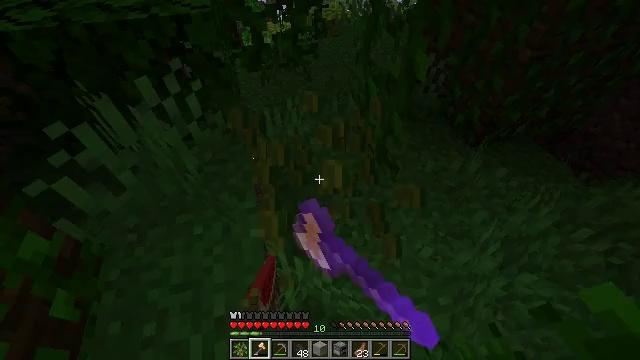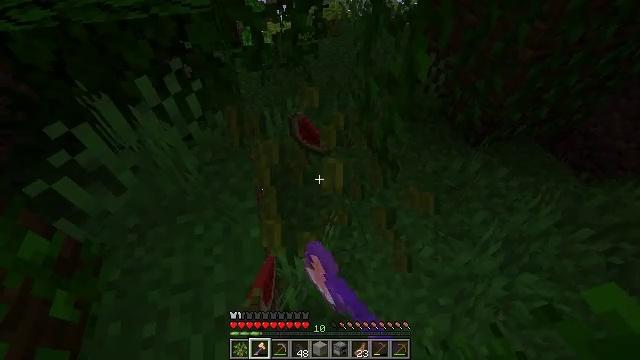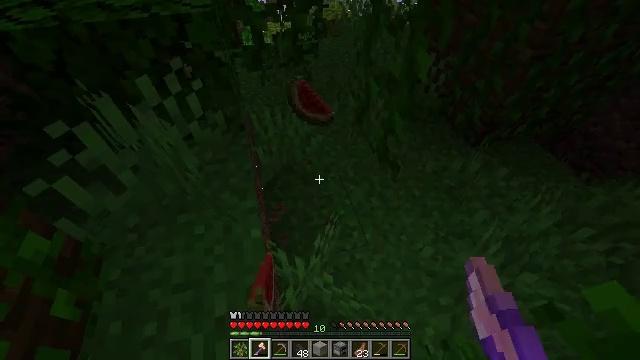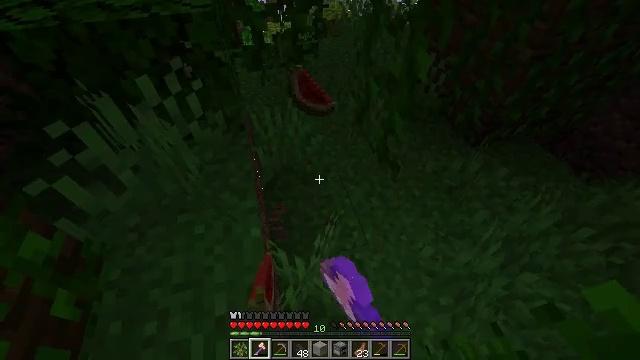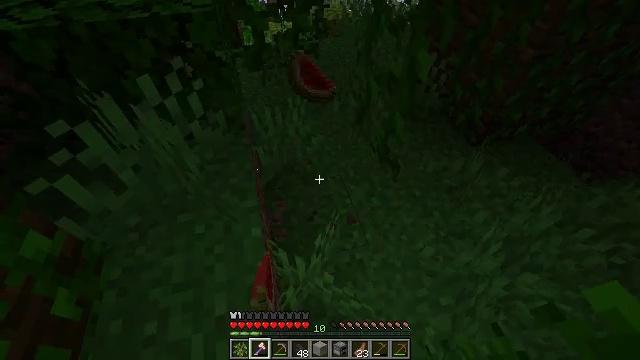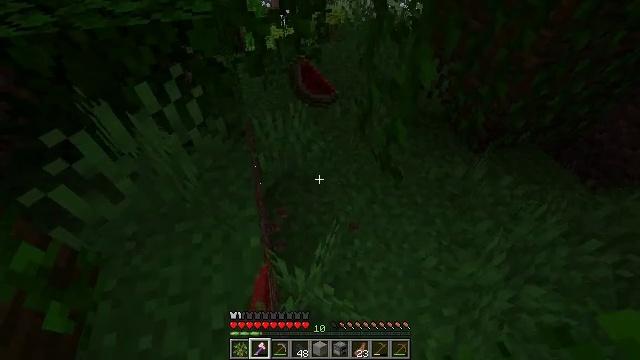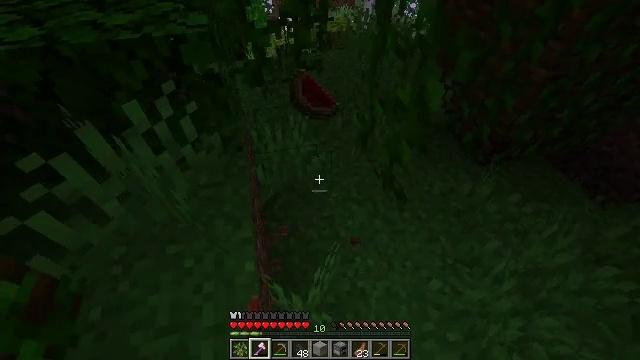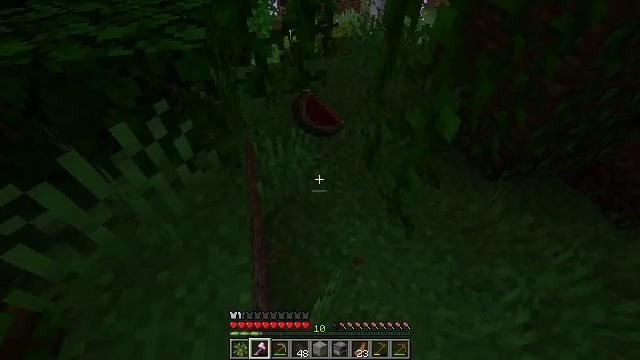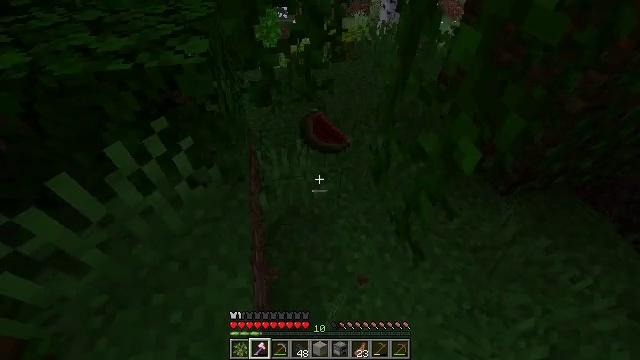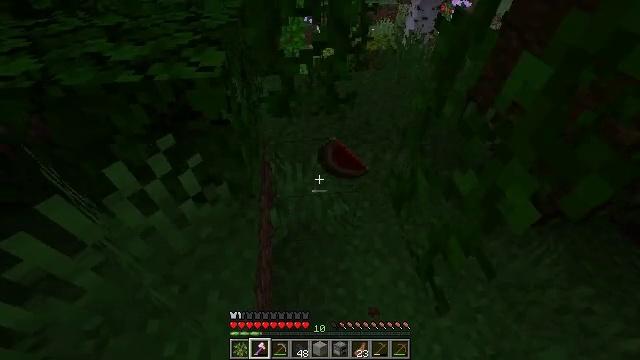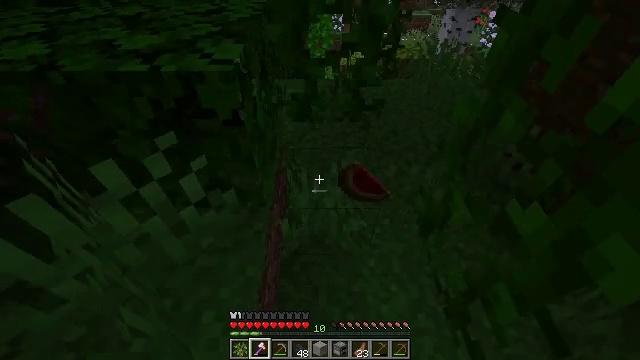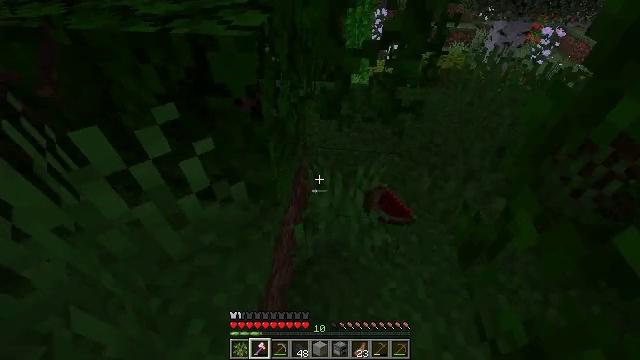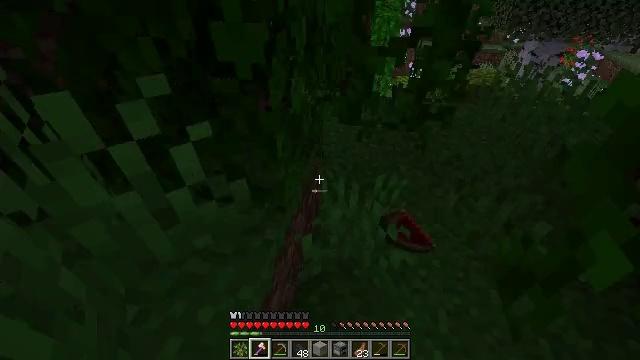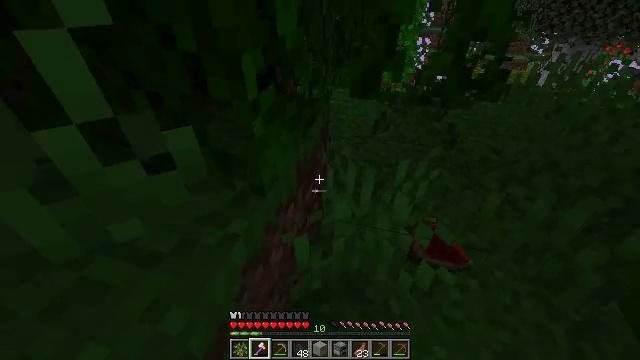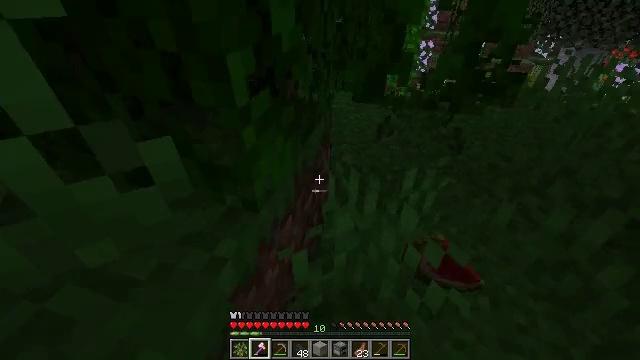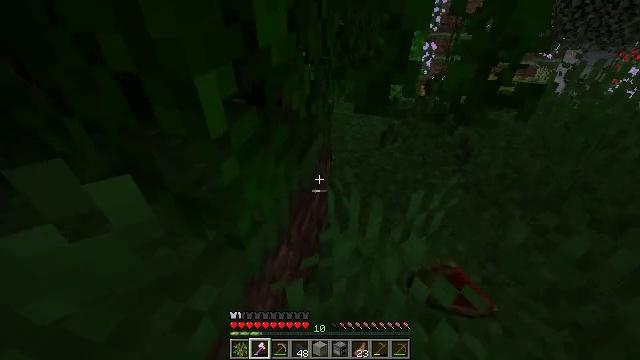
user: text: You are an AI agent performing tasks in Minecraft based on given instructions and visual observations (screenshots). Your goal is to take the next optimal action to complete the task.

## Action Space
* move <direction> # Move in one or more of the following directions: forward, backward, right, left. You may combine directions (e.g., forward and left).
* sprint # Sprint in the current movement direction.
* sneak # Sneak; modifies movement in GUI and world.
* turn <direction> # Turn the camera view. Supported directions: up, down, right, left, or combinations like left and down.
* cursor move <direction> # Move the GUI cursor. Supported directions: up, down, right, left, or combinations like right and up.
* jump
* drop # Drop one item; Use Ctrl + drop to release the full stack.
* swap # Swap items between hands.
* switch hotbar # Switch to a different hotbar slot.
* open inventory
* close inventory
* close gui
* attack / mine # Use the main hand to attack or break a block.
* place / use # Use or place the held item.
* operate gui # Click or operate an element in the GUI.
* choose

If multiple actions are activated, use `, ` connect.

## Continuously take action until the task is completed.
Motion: motion action
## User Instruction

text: Drop a spruce sapling.
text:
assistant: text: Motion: attack / mine
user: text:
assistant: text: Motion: attack / mine
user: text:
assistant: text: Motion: attack / mine
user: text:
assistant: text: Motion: attack / mine
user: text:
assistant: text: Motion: move forward, attack / mine
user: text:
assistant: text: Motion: move forward
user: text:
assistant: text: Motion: move forward, turn left
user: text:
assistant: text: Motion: move forward, turn left
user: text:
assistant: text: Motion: move forward, turn left
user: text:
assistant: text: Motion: move forward, turn left and up
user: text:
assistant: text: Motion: move forward, turn left and up
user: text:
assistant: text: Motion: move forward, turn left and up
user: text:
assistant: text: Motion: move forward, turn left and up
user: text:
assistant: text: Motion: move forward
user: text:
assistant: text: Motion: no_op
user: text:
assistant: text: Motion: turn left
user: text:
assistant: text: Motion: turn left and down
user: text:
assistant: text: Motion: turn left
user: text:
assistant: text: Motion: turn left
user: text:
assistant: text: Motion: turn left
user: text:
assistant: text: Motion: turn left
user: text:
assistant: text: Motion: move left, turn left
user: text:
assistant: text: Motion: move left
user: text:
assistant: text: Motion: move left
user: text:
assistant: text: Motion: move left
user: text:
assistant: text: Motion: no_op
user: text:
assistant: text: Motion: no_op
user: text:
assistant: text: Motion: turn right
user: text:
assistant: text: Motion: no_op
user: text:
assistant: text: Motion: no_op